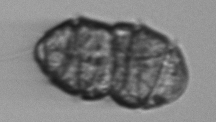
Label: Margalefidinium